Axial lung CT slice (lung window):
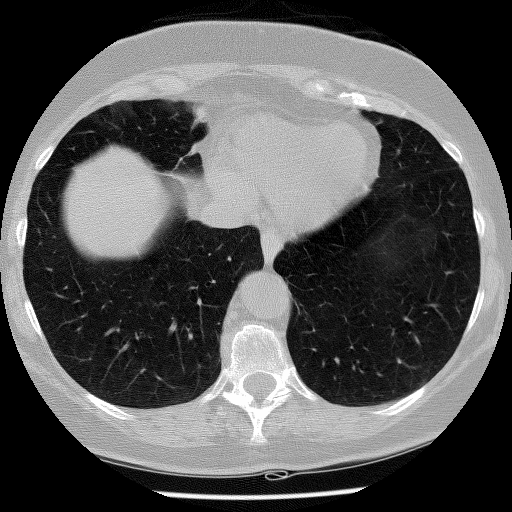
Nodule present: no